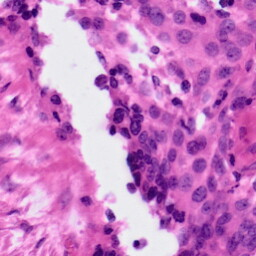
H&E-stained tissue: Ovarian